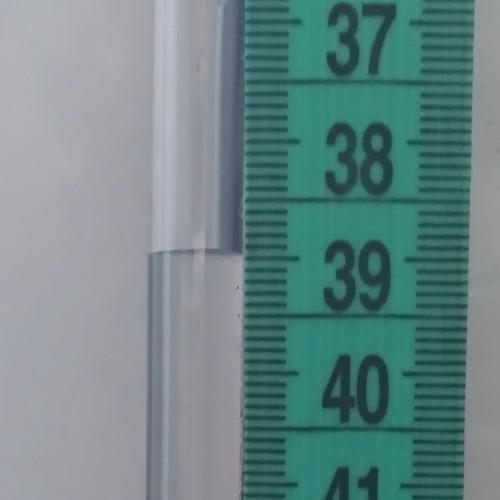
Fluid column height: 39.0 cm